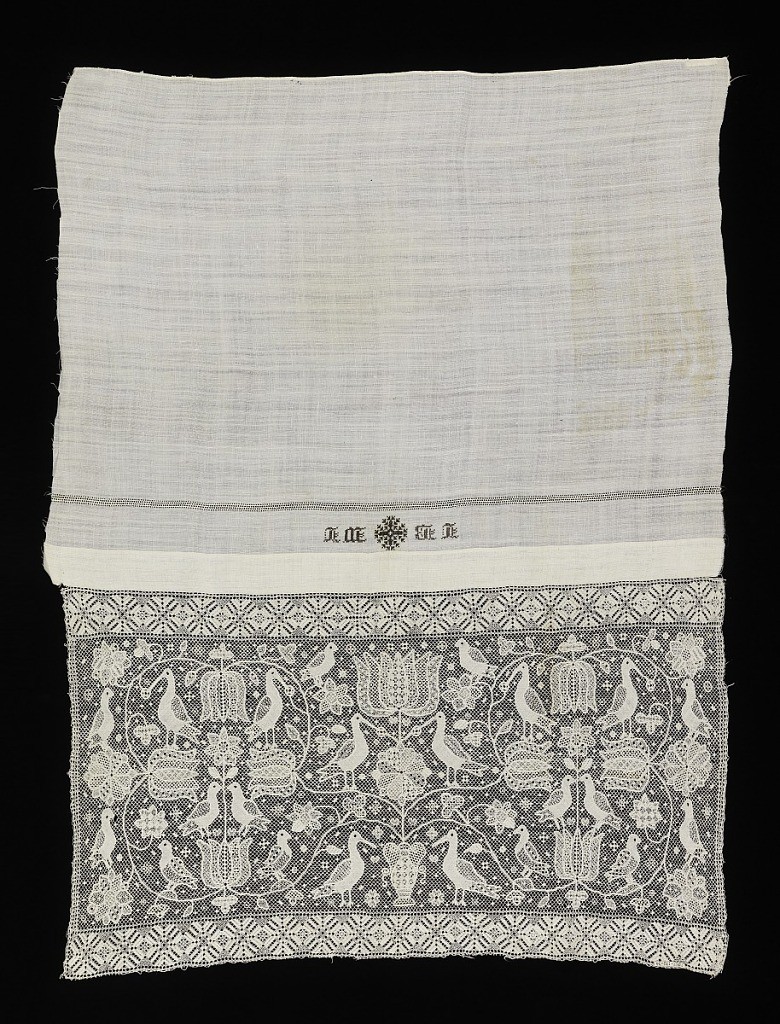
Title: Towel end
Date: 18th–19th century
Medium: linen Technique: needlework on knotted net
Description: Towel end edged at one end with wide border of stylized tulips and birds.